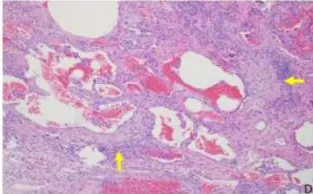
Lung wedge biopsy from the same patient in Fig. (1) from the right lower lobe. (D): Scattered subepithelial fibroblast foci (yellow arrow) are noted (magnification: 100x).
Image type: pathology (h&e)